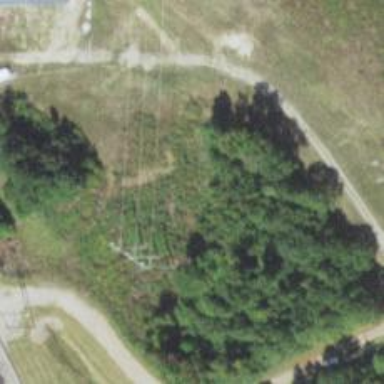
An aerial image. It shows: Power tower.